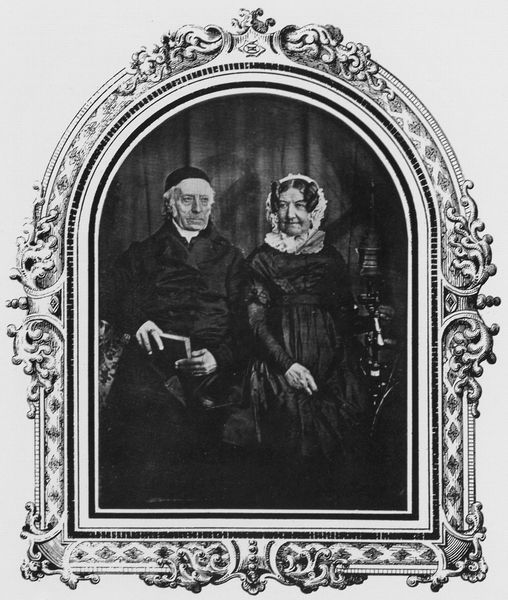
Titel: Daniel Runge, Kaufmann in Hamburg und Frau Wilhelmine
Künstler: Carl Ferdinand Stelzner
Schlagwörter: dunkel, hand, kopf, mann, schatten, weiß, menschen, sitzen, blumen, fenster, frankreich, frau, frisur, grau, haar, hut, kleid, licht, schmuck, schwarz, stuhl, blick, dame, gürtel, tuch, fest, haube, mode, ornament, alt, anzug, hemd, kappe, mütze, alte, band, barock, bibel, falten, kleidung, kragen, rahmen, spitze, bild, bildnis, herr, holland, hände, portrait, porträt, vorhang, haare, interieur, mantel, paar, spitzen, england, locken, scheitel, ranken, deutschland, kopfbedeckung, schürze, bilderrahmen, sitz, bogen, zwei, romantik, kopftuch, realistisch, ernst, streng, ornamente, verzierung, picture, holzrahmen, foto, fotografie, photographie, doppelporträt, pärchen, greis, buch, religion, schwarz-weiß, schawrz, koteletten, ganzkörper, photo, tracht, ehepaar, ehe, schnörkel, voluten, gut, religiös, greisin, black and white, frame, klassik, jubiläum, aufnahme, couple, greise, spindel, spinnrad, protrait, han, jude, schwary, statisch, sitezn, freu, kopftuvh, lichtbild, schwar weiß, doppeöportrait, verheiratete, anyug, kkeid